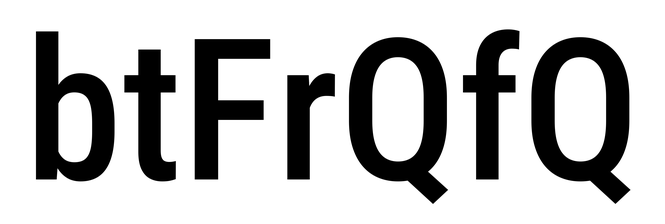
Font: Roboto_Condensed_Medium